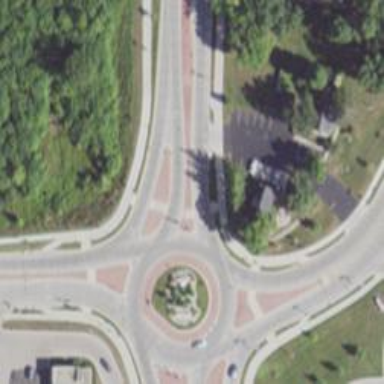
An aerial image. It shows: Path leading to traffic island.